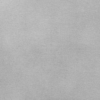
Label: dusty